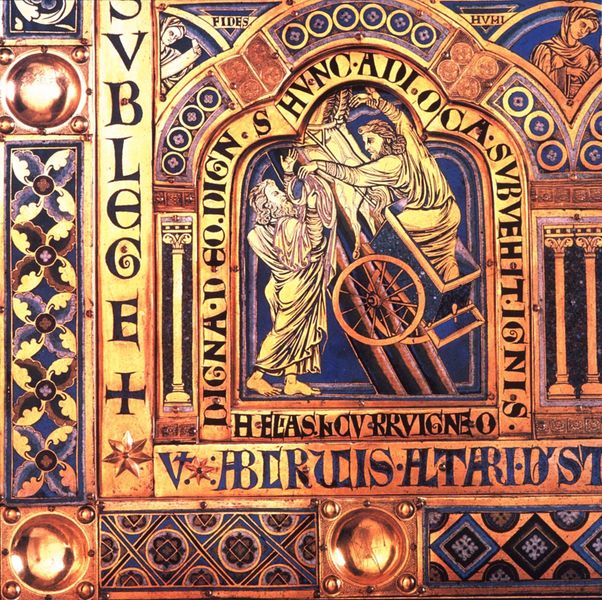
Titel: Klosterneuburger Altar
Künstler: Nikolaus von Verdun
Standort: Klosterneuburg, Augustinerchorherren-Stiftskirche Unserer Lieben Frau (EU - D)
Schlagwörter: blau, gott, mann, blumen, männer, säule, säulen, ornament, wand, falten, rahmen, vollbart, kirche, gold, personen, kreis, pferde, engel, schrift, bogen, figuren, rad, wagen, leiter, könig, papst, inschrift, deckel, buch, vergoldet, kloster, fliesen, buchstaben, nonne, kacheln, kapitell, einlegearbeit, intarsie, buchdeckel, gespann, reliquie, kostbar, latein, fides, codex, ezechiel, mönner, kirvhe, biga